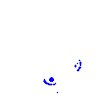
Particle: electron